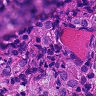
Metastatic tissue present: yes